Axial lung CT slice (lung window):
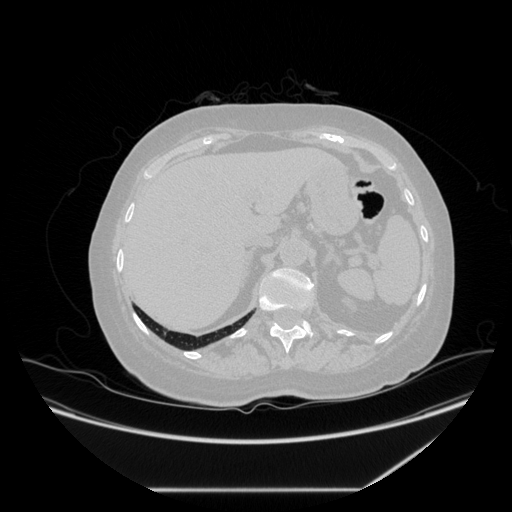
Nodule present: no